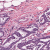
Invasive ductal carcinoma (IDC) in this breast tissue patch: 1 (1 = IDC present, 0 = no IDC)